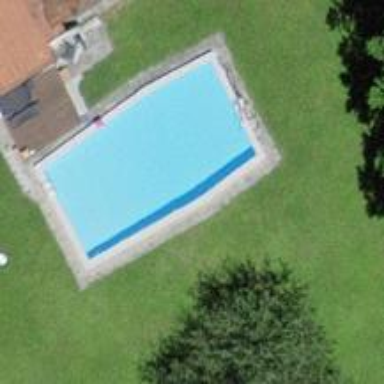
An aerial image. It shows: Swimming pool located in leisure land.